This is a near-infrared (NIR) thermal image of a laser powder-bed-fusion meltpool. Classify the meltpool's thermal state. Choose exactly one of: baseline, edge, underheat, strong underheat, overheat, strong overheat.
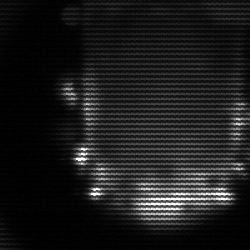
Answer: baseline